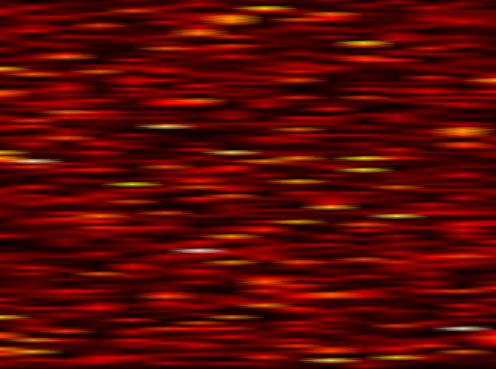
Label: UFMC